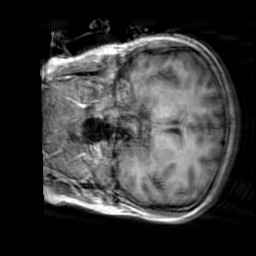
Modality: T1w
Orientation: coronal
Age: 25
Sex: female
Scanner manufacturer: siemens
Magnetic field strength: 3 T
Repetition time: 2.3 s
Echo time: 0.00303 s